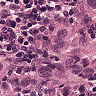
Metastatic tissue present: yes